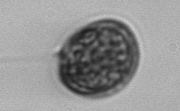
Label: Prorocentrum